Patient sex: M
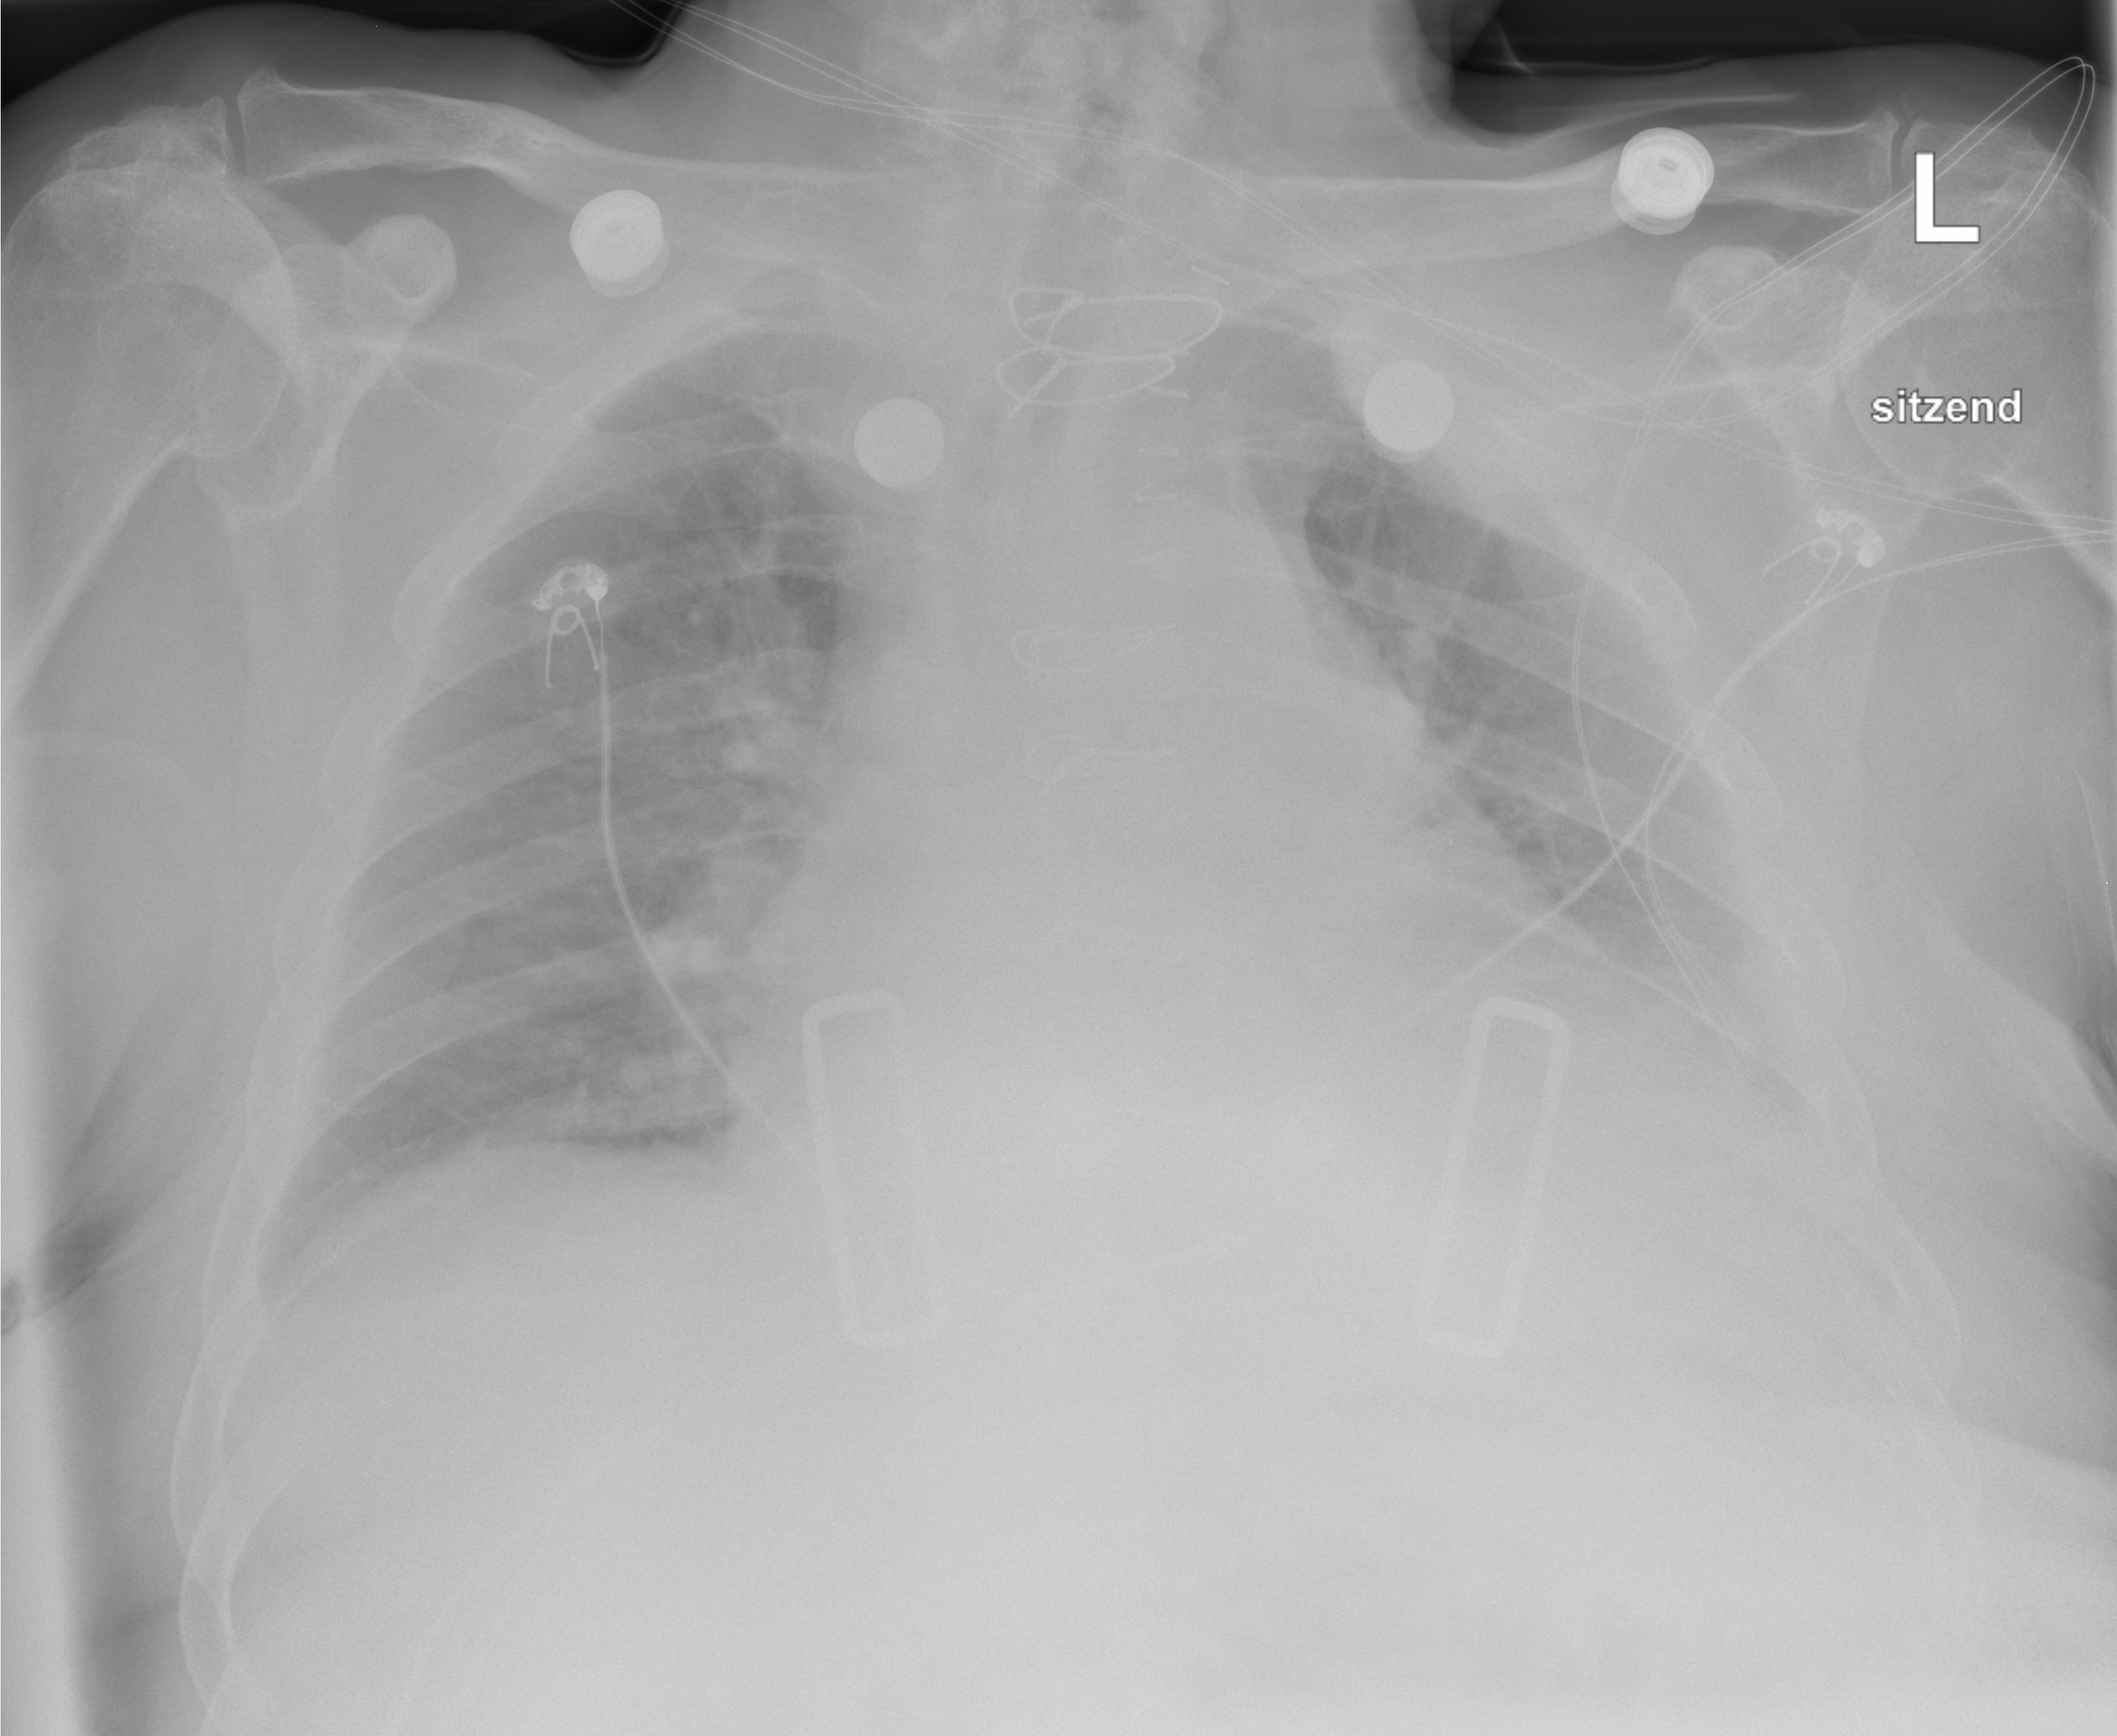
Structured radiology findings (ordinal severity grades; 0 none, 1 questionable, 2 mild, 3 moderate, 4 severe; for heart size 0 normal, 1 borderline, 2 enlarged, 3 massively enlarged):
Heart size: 2
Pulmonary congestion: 0
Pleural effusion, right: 1
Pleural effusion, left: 2
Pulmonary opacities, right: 0
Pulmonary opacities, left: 0
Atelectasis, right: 0
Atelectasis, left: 2